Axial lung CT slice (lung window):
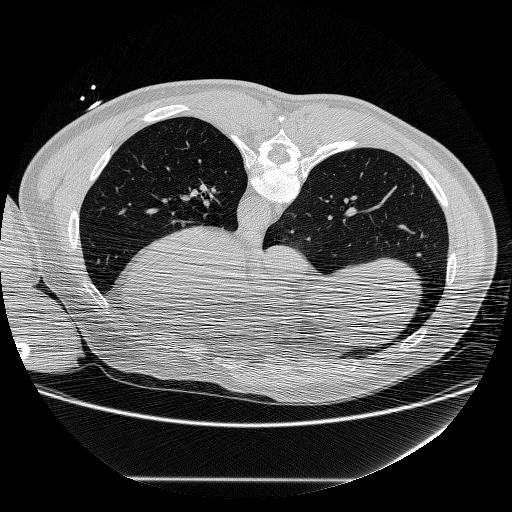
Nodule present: no